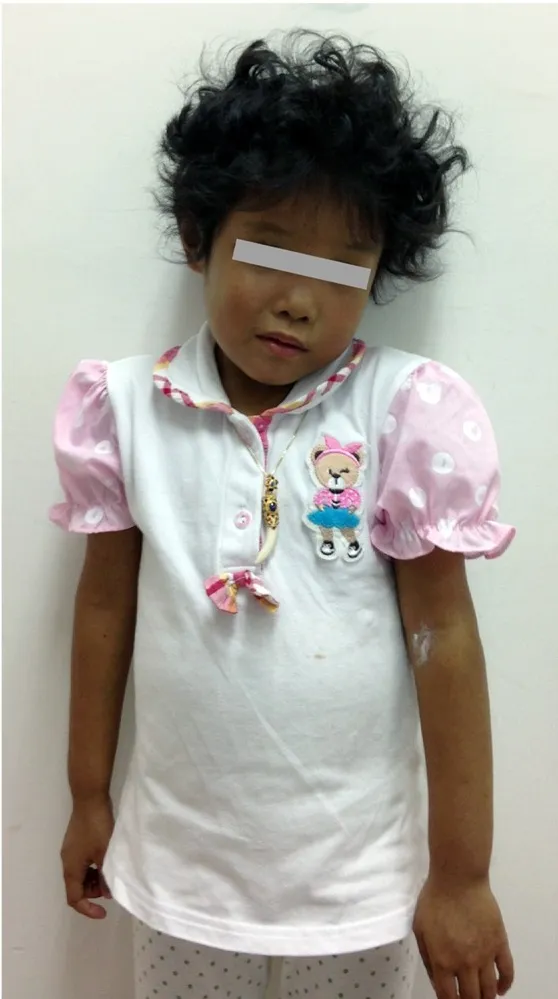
Pedigree of a Chinese family at-risk for recurrence of Alagille syndrome (ALGS). (B) The proband was presented with jaundice skin and curly hair.
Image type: medical_photograph (skin_photograph)